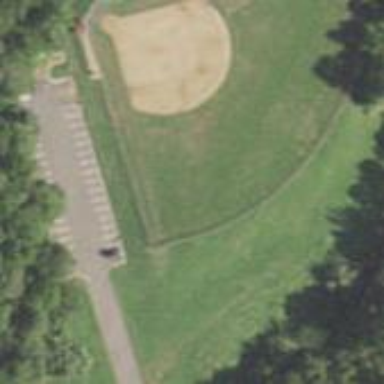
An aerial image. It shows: Baseball pitch for leisure land activities.